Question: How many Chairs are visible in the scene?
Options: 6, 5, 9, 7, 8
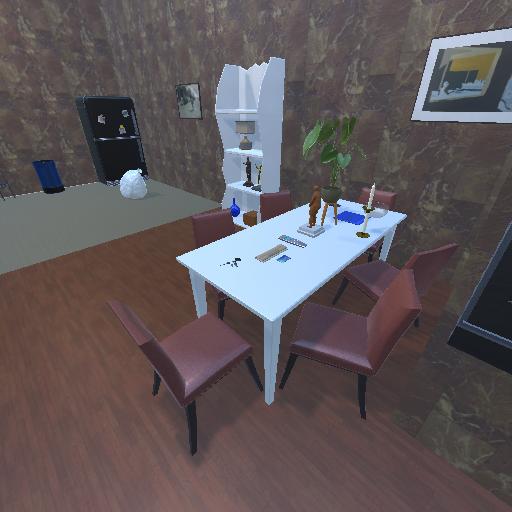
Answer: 6